Question: So I've been developing my application for a while now, and didn't encounter such an issue until recently this afternoon, when starting application after some changes in the javascript code I got an error while loading a request from server side like this:

In the console I am writing readyState and status, and the first two values happen as soon as web page is loaded and other ones come after like 5-10s time out. This is the code that is supposed to be running.
'''
window.addEventListener('load', function() {
let xhttp = new XMLHttpRequest();
xhttp.onreadystatechange = function() {
console.log(this.readyState);
console.log(this.status);
if (this.readyState === 4 && this.status === 200) {
GetGoals(JSON.parse(this.response), goalsList);
}
};
xhttp.open('get', '/api/mainmenu', true);
xhttp.send();
});
'''
I am starting my application on the file and running it on the chrome. While I googled i found some answers talking about certificate mismatch, but why would that happen only after some time? How could i solve this issue? I am developing on .NET Core asp.net 2 and vanilla js.
It seems that only this get method fails, post method works fine which is even stranger.
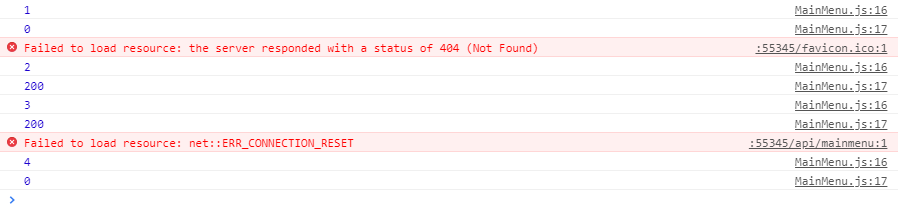
Answer: Okay, so the issue was different from what I imagined. There was an issue with my SQL Servers. It seems that i might have turned off one or it got turned off somehow and it could not get the request to the database, which is strange indeed.